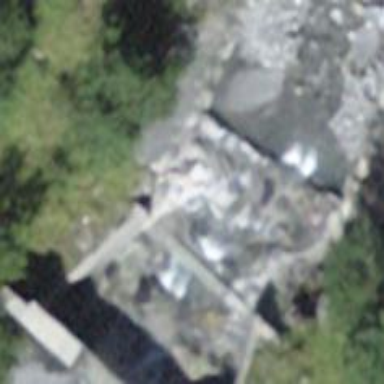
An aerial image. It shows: Retaining wall.